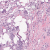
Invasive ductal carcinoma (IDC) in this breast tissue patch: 1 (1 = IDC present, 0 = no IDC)